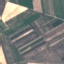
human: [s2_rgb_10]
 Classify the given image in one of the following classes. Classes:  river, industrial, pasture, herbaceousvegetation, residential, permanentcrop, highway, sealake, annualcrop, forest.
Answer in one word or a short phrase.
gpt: PermanentCrop